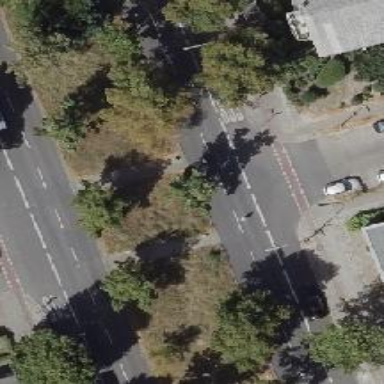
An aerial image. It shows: Uncontrolled crossing on footway with pedestrian island.